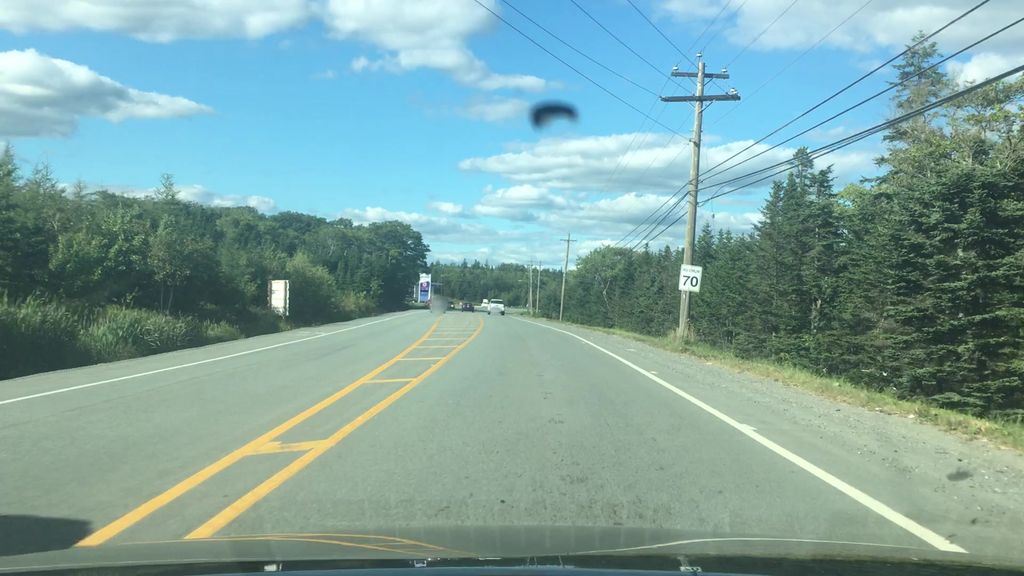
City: halifax